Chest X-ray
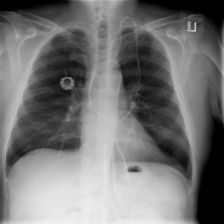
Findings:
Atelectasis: negative
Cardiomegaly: negative
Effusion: negative
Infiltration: negative
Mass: negative
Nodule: negative
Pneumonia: negative
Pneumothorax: negative
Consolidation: negative
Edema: negative
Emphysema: negative
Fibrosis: negative
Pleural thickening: negative
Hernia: negative